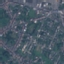
Land use / land cover: Residential